Question: I'm trying to push my code to apple. I am at the stage of validating my code in Xcode.
I am following along this post:
<URL>
But I receive an error saying "The app reference non-public selectors /myproject/path:artwork, command, finished, initWithSendPort
I have read that some says to run the command line tool in xcode against the dll to find the culprit like so:
'''
strings /path/to/dllfolder.dll | grep artwork
'''
but my app doesn't have any dll in it. After doing build against my configuration in Xamarin, the receiving folder only has myapp, myapp.dsym, myapp.exe, my app.xcent and the resources folder which is empty.
I'm stuck. What should I do?
SOLUTION:
@Rolf, I will mark your answer as the solution because part of it is what I did to solve the problem. I downloaded the latest Xamarin update, version 3.0 and then did "link all assemblies" and it worked right away.
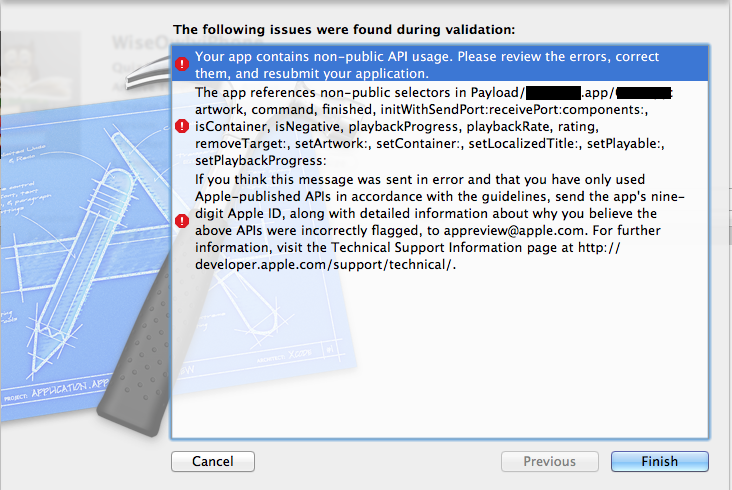
Answer: These selectors most likely show up inside monotouch.dll. However most of these selectors are in fact documented publicly [1], those that aren't have been removed (from your list I believe 'initWithSendPort:receivePort:components' is the only one) from future versions of Xamarin.iOS.
The current workaround is to enable the managed linker in the project's iOS Build options (set "Linker Behavior" to "Link all assemblies" or "Link SDK assemblies only"). This will remove unused code from monotouch.dll, and unless you actually use the API in question, the usage of these selectors will be removed.
<URL>